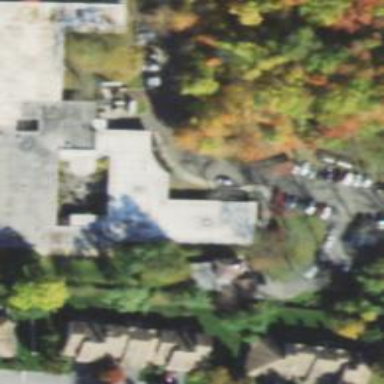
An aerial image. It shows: Nursing home building.